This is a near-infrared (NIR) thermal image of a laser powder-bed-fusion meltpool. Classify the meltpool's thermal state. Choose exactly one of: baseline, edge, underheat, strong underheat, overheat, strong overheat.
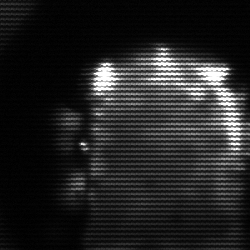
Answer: baseline